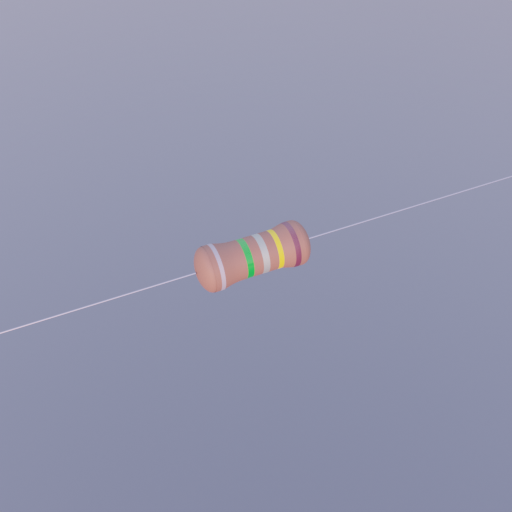
Resistor colour bands (in order): silver, green, silver, yellow, brown